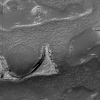
Atmospheric dust classification: not_dusty